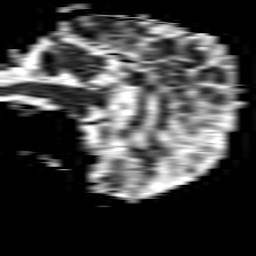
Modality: ADC
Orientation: sagittal
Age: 67
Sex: male
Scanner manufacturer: philips
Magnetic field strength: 1.5 T
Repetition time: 3.395 s
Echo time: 0.06922 s